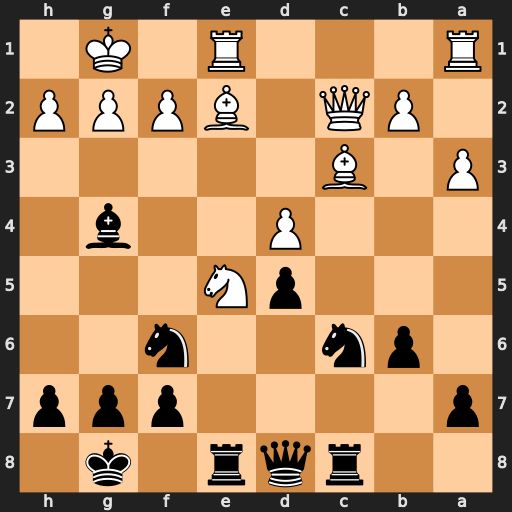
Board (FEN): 2rqr1k1/p4ppp/1pn2n2/3pN3/3P2b1/P1B5/1PQ1BPPP/R3R1K1
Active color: b
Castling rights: -
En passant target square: -
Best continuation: Nxd4 Bxd4 Rxc2